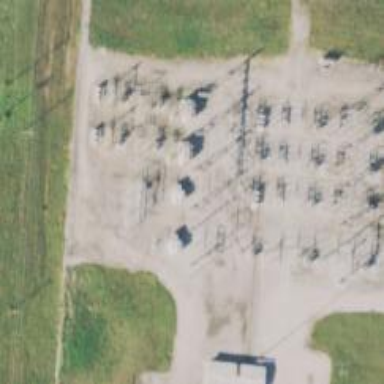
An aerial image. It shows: Switch for power supply.